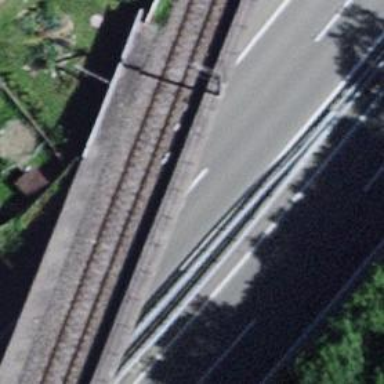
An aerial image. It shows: View of motorway.